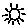
Label: sun